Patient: sex F, age 51
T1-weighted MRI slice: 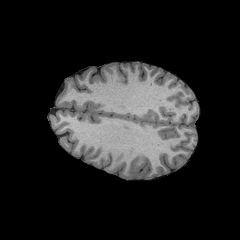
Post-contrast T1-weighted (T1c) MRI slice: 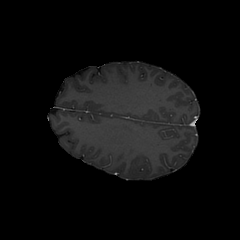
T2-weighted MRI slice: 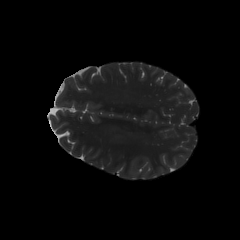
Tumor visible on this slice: no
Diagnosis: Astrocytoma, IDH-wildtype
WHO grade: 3